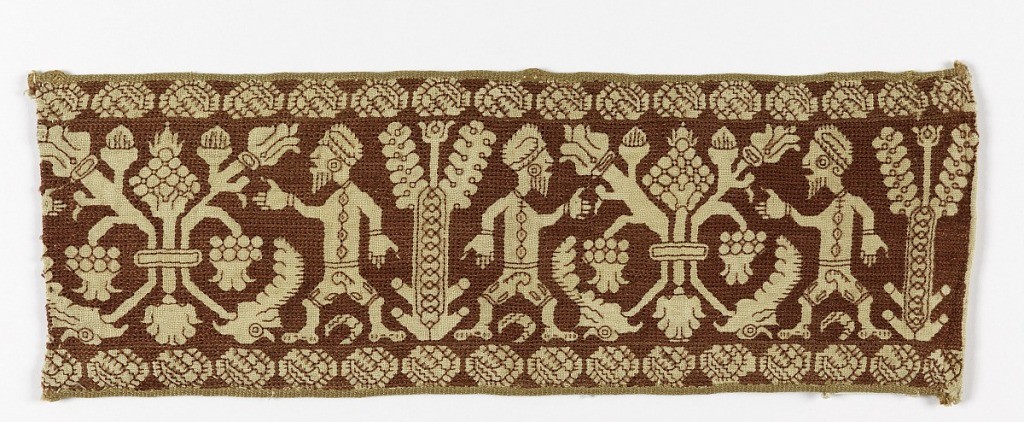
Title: Border
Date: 18th–19th century
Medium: linen, silk Technique: cross stitch on plain weave
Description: Design of trees with men (Assyrians?) standing in profile on either side. Design is probably earlier than the embroidery.